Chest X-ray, PA view. Patient: 53 years old, sex M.
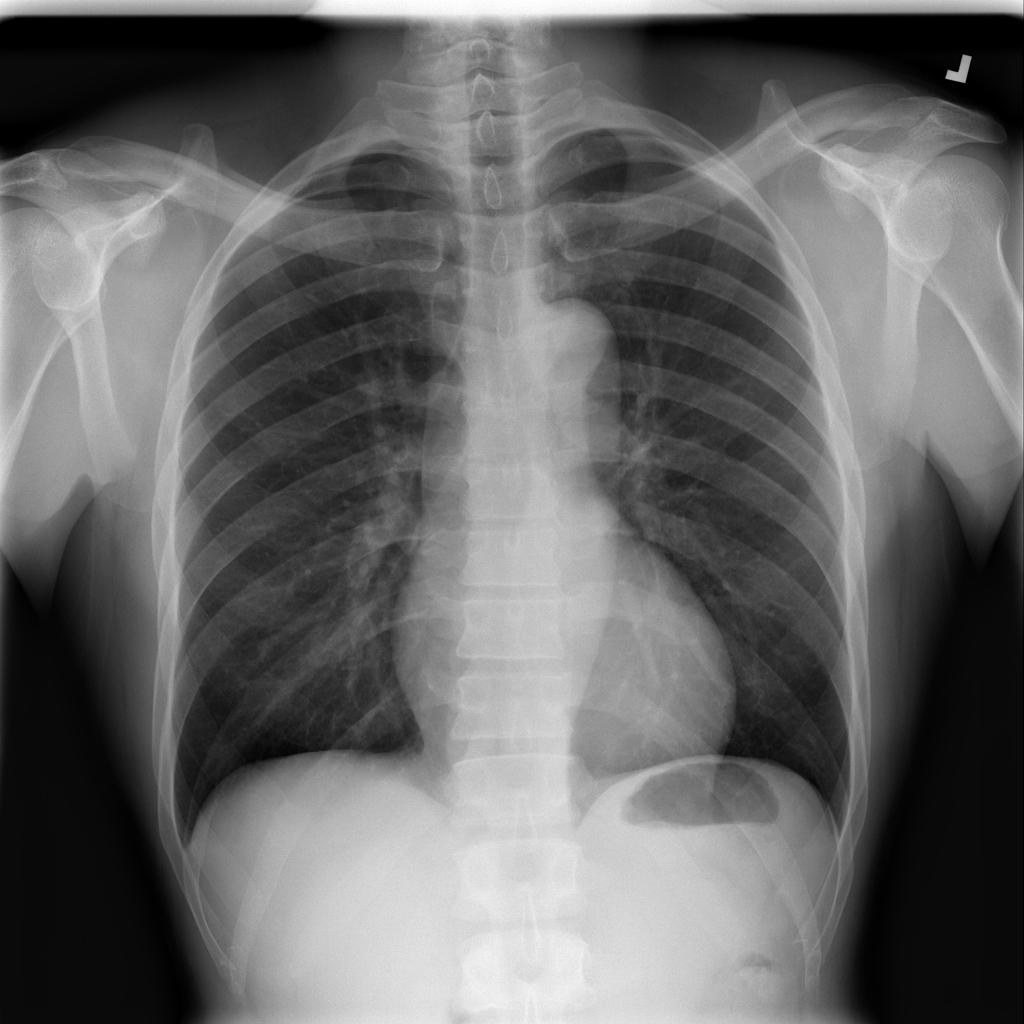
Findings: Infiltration